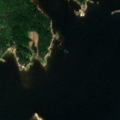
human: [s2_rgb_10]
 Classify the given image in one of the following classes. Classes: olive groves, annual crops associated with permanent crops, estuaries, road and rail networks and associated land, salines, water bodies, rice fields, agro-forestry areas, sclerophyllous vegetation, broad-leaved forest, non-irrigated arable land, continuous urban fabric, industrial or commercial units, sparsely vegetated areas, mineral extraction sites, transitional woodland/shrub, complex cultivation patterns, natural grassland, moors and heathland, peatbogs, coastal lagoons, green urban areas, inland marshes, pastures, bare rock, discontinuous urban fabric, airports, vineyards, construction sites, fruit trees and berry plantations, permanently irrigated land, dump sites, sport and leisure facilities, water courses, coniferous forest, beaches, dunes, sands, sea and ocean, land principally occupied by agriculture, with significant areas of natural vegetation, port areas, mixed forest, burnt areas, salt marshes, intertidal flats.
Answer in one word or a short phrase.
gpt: coniferous forest, sea and ocean